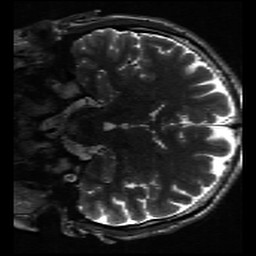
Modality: inplaneT2
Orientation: coronal